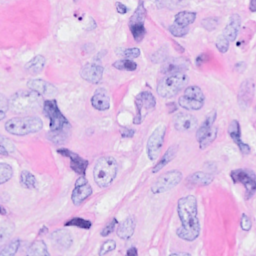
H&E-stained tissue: Breast